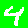
Digit: 4